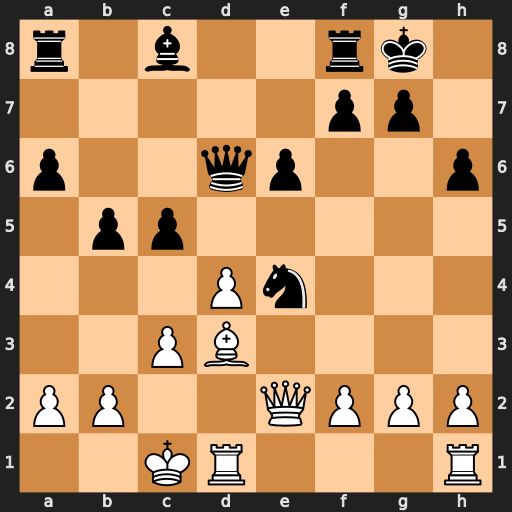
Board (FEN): r1b2rk1/5pp1/p2qp2p/1pp5/3Pn3/2PB4/PP2QPPP/2KR3R
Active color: w
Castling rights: -
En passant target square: -
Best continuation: Qxe4 f5 Qxa8